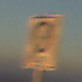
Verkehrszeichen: EndeUmweltzone
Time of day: SunriseSunset
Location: Outdoor (Nature)
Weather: Clear
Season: NotSpecified
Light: Natural